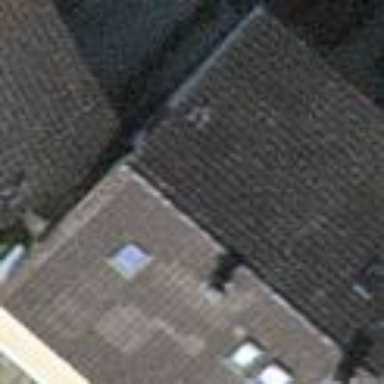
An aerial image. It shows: Gabled terrace building with the roof oriented across.